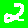
Digit: 2